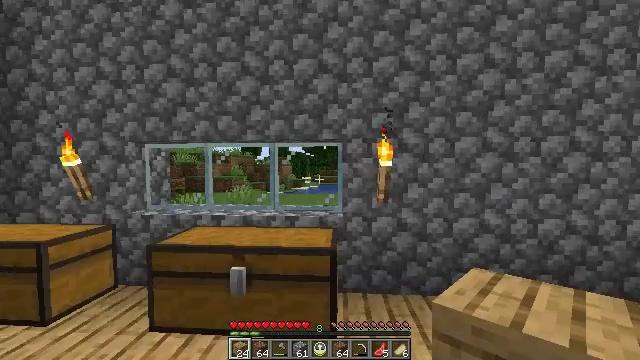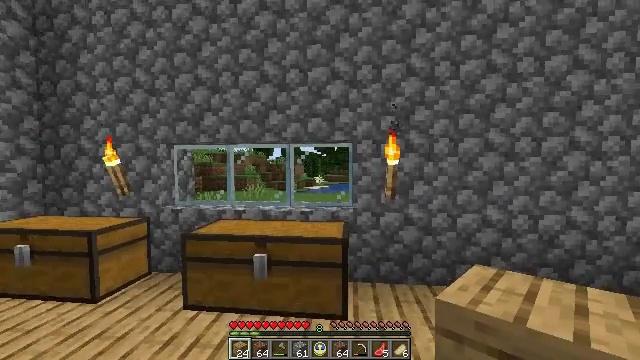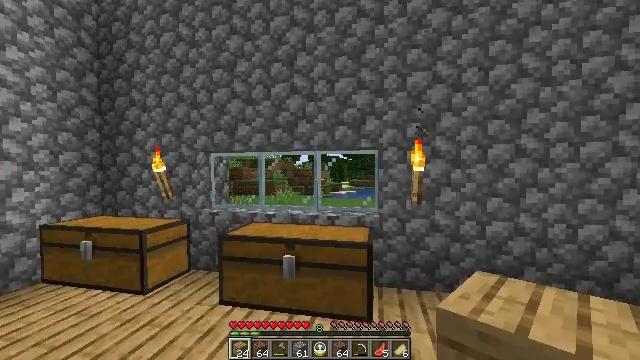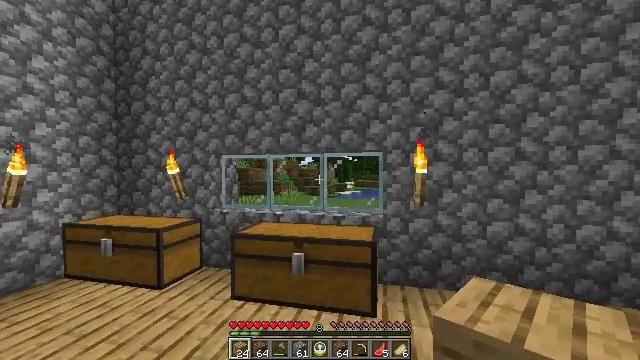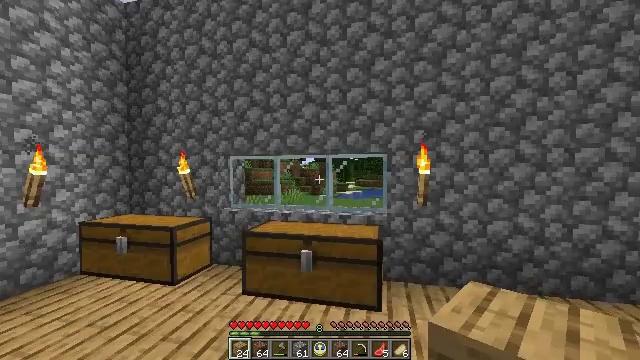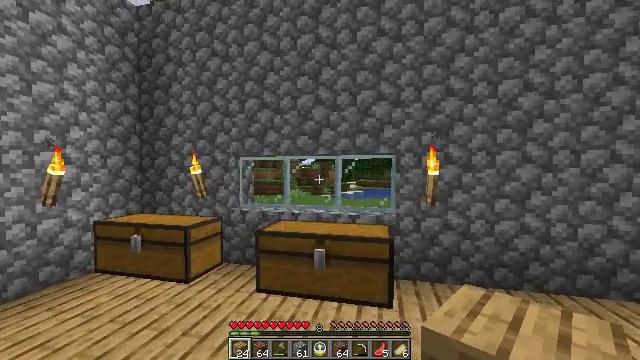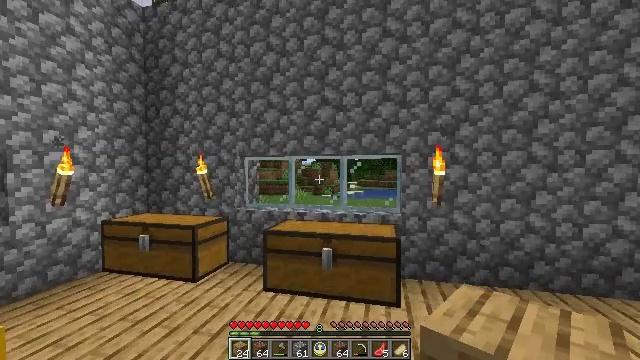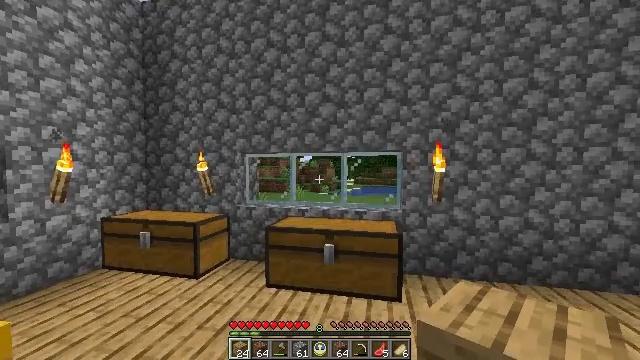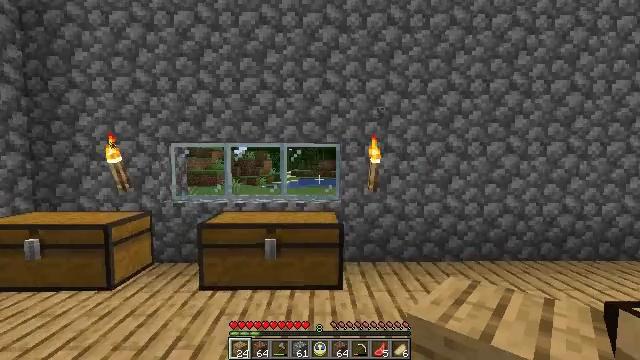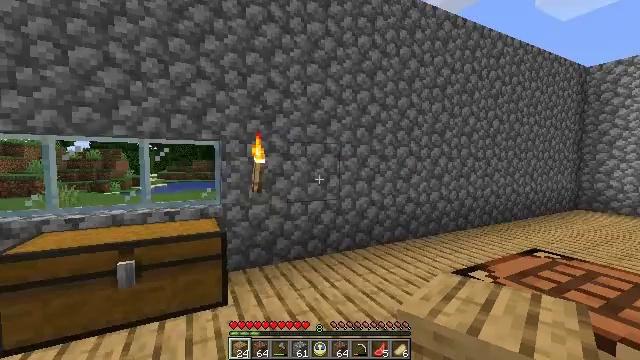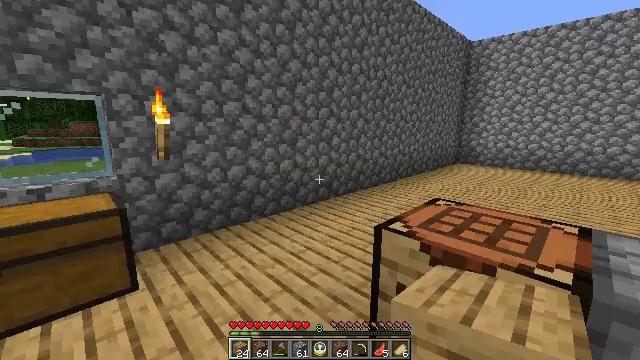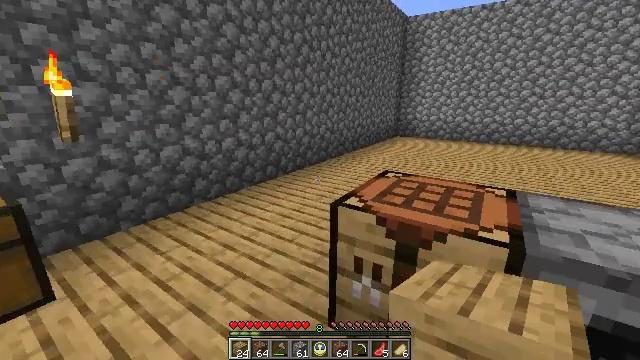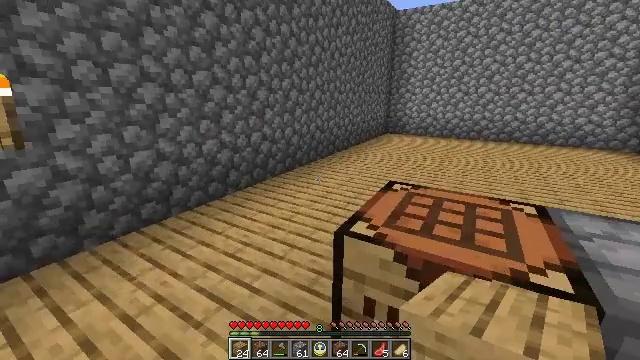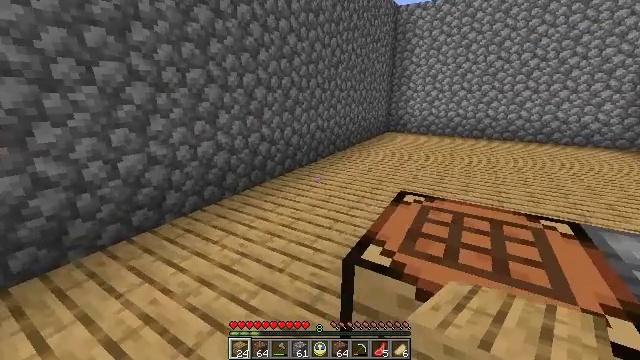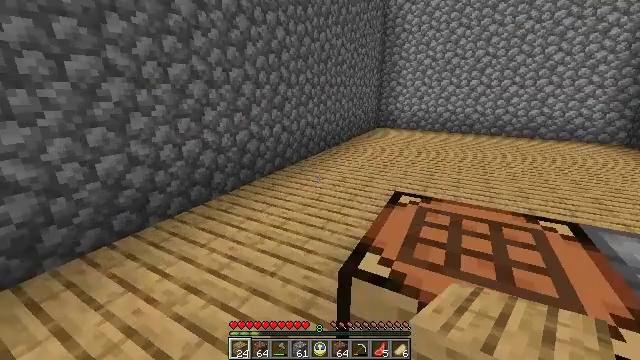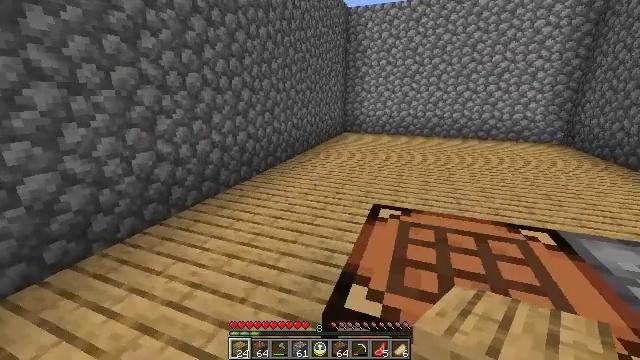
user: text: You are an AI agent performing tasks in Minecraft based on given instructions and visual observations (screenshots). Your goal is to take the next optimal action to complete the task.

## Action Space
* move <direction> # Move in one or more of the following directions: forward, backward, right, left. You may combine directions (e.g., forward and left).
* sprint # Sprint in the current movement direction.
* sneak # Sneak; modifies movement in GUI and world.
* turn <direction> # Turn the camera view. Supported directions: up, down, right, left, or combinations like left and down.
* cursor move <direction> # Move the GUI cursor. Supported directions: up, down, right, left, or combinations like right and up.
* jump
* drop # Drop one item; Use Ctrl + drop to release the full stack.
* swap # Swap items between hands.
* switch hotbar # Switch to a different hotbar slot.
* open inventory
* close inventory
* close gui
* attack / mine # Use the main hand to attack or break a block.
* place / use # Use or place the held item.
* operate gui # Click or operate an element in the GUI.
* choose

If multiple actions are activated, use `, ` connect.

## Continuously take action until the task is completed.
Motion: motion action
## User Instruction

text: Break the spruce door to remove it.
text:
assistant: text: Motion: move back, turn left
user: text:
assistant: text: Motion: move back, turn left and up
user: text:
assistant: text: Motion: move back and move left, turn left
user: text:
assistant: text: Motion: move left
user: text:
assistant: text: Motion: move left
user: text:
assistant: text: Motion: no_op
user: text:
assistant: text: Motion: move forward
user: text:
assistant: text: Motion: move forward, turn right and down
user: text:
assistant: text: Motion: move forward, turn right
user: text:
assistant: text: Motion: move forward, turn right and down
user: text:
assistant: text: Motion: move forward, turn right and down
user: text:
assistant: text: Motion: move forward, turn right
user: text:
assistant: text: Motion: move forward
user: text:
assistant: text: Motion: move forward, turn right
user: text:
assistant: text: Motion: move forward, turn right and up
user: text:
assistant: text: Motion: move forward, turn right
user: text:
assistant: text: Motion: move forward, turn right
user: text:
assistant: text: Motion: move forward
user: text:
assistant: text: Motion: move forward
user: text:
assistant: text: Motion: move forward and move left
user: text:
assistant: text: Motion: move forward and move left
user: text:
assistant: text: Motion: move forward and move left, turn right
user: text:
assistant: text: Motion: move forward and move left, turn right and up
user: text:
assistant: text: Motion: move forward and move left, turn right and up
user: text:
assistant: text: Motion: move forward and move left, turn right
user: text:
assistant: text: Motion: move forward, turn right
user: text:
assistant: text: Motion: move forward
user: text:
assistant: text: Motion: move forward
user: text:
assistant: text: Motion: move forward
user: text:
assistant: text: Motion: move forward, turn right